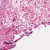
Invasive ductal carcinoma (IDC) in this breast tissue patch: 0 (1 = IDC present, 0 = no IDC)